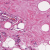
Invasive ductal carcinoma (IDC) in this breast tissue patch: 0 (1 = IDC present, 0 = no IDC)